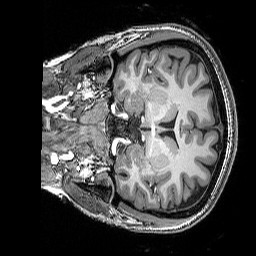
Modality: T1w
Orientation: coronal
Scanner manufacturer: siemens
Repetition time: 2.5 s
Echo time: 0.00345 s